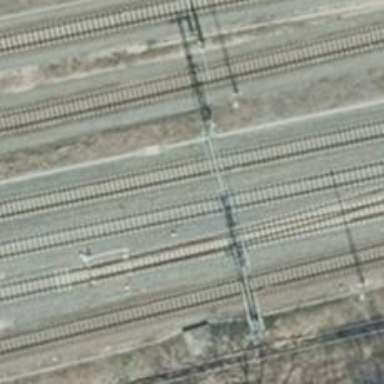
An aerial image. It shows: Abandoned railway siding.